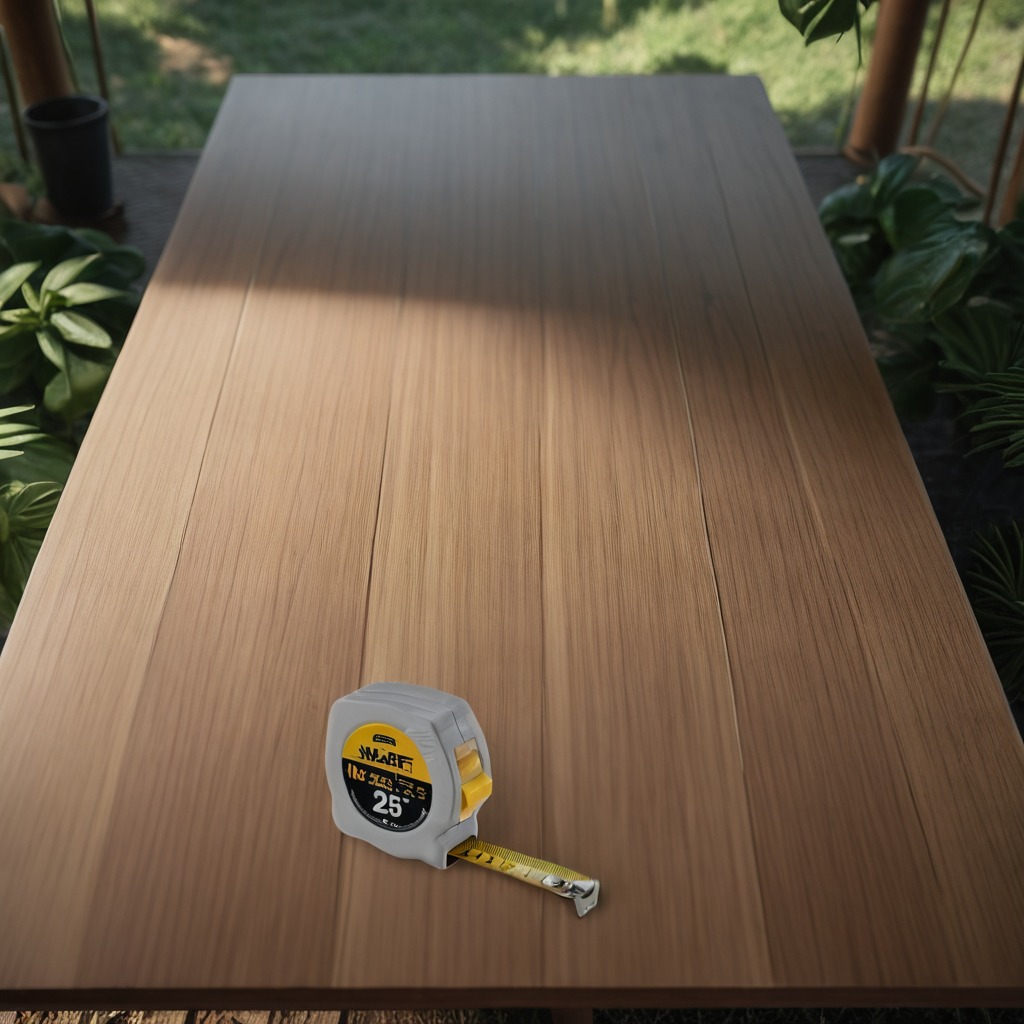
A measuring tape is lying on a wooden table inside a jungle field workshop tent humid ambient light worn but.